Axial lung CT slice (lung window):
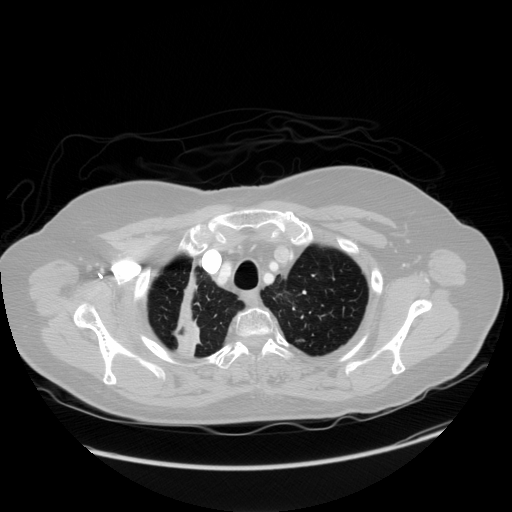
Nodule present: yes
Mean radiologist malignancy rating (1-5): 3